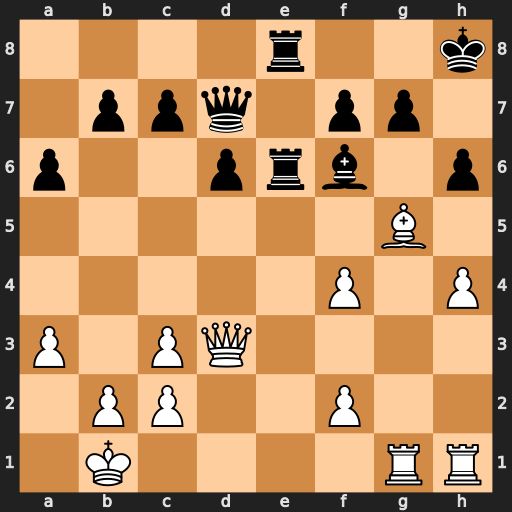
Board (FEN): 4r2k/1ppq1pp1/p2prb1p/6B1/5P1P/P1PQ4/1PP2P2/1K4RR
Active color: w
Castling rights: -
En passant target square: -
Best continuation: f5 Re1+ Rxe1 Rxe1+ Rxe1